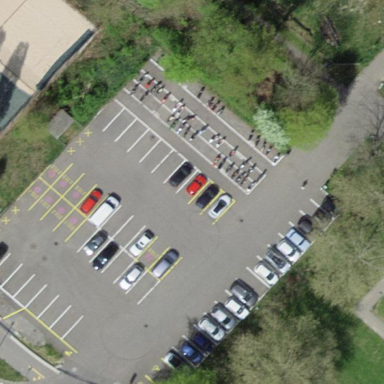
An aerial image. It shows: Bicycle parking facility.